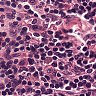
Metastatic tissue present: no